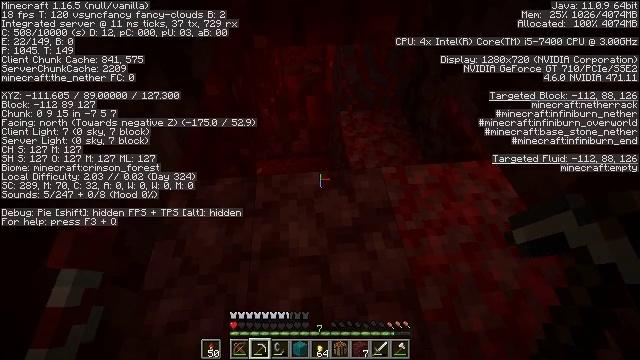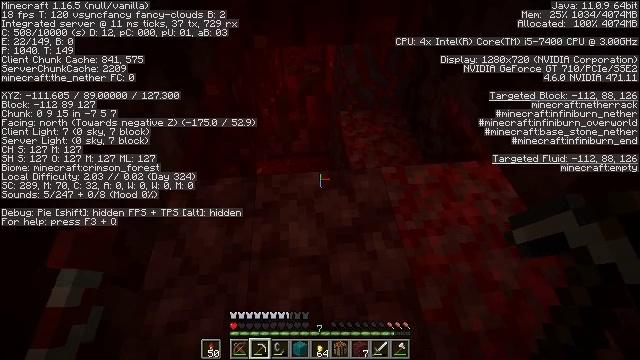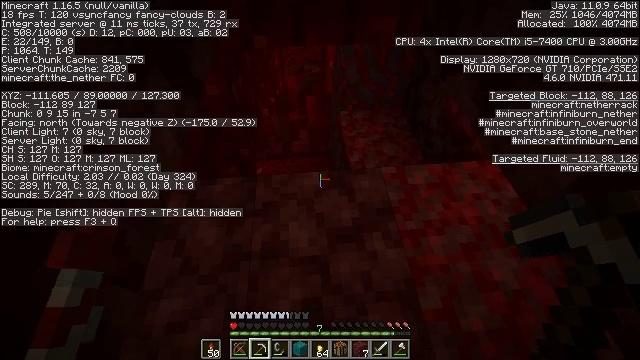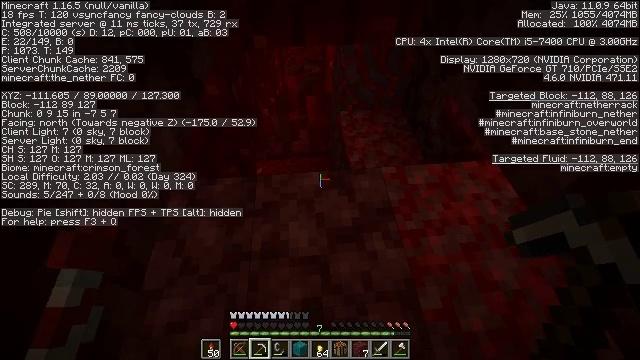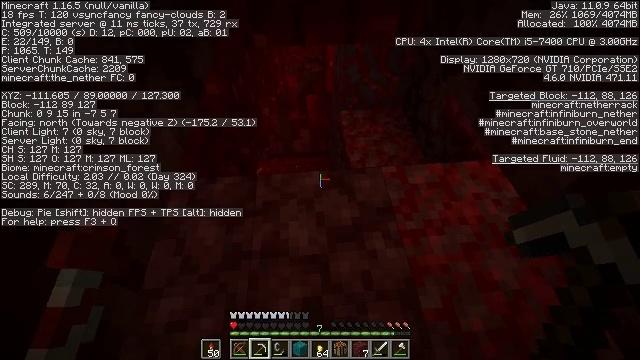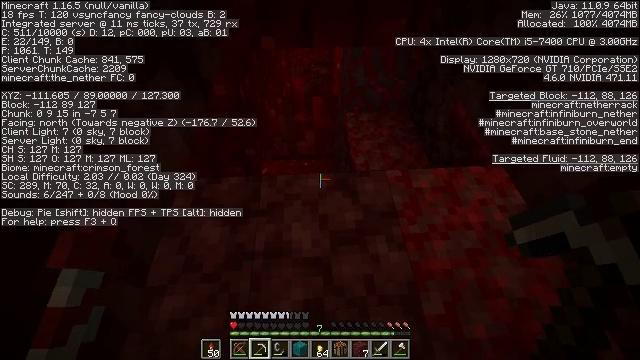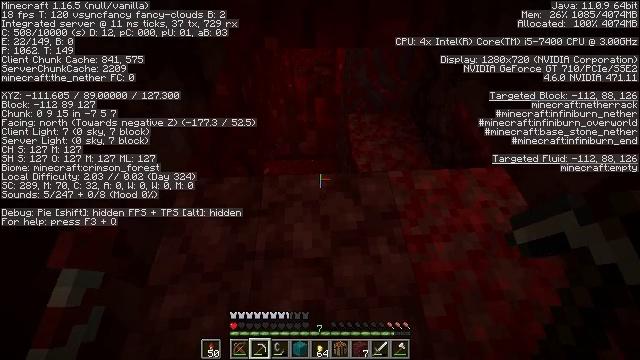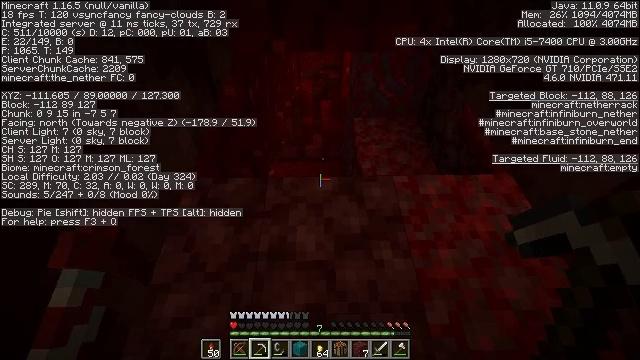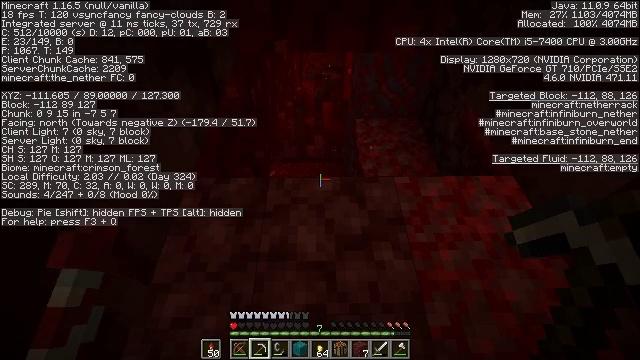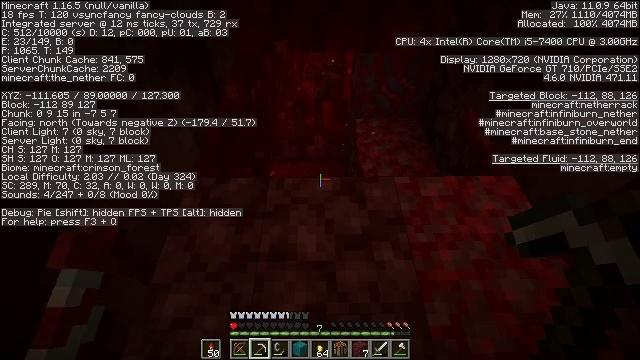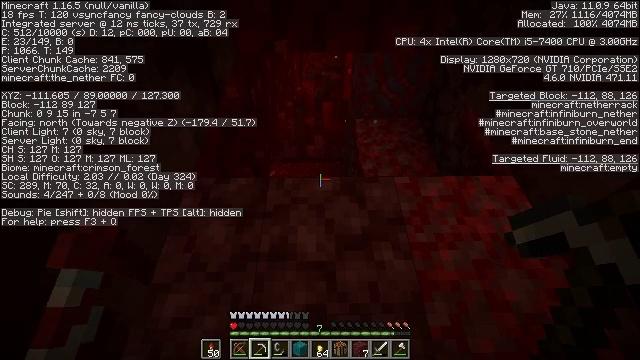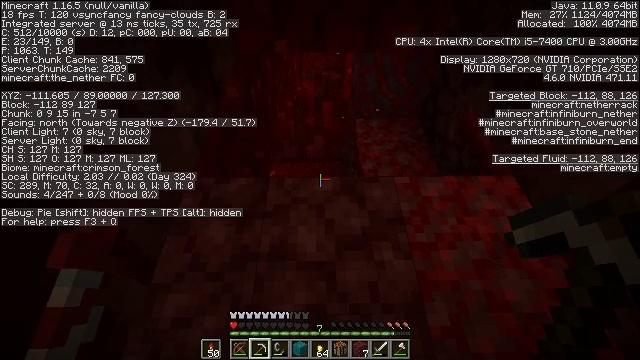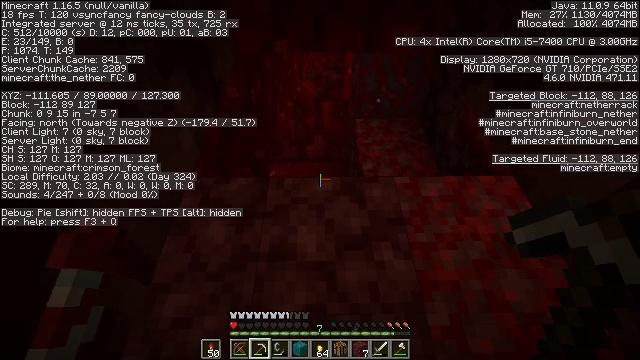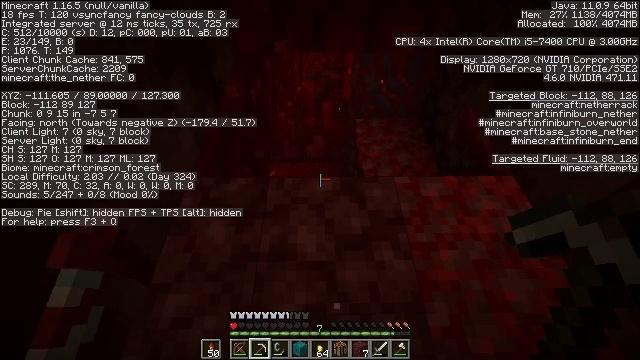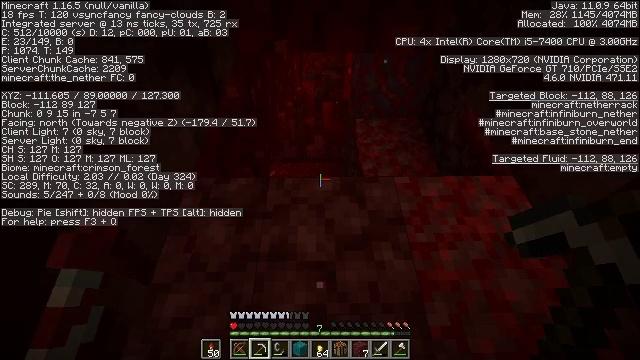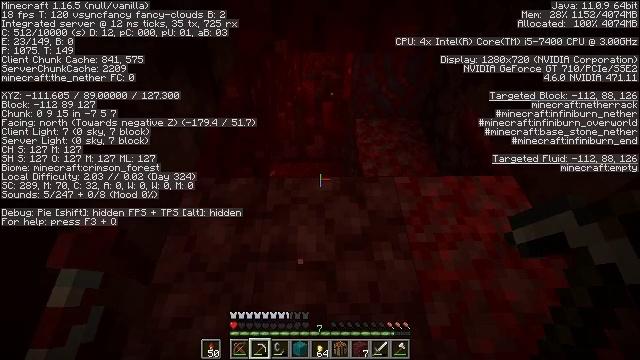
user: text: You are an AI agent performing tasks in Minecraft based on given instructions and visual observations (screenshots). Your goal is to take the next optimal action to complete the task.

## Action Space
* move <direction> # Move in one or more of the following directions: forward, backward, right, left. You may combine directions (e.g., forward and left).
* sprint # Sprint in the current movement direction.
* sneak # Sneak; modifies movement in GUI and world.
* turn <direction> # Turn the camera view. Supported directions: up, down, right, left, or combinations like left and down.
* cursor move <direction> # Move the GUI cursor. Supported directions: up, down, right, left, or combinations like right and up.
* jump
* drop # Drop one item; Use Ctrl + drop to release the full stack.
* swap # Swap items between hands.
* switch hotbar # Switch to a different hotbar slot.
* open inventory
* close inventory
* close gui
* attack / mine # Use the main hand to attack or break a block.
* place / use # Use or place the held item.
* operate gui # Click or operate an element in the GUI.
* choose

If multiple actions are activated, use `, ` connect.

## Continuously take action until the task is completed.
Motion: motion action
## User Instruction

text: Collect the nether wart block for decoration.
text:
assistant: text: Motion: no_op
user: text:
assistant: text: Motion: no_op
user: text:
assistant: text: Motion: no_op
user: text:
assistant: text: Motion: no_op
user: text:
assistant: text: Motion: turn left
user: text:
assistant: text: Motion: no_op
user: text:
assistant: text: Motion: turn left
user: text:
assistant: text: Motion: no_op
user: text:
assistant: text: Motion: no_op
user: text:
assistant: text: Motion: no_op
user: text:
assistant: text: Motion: no_op
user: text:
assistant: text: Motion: no_op
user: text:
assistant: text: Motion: no_op
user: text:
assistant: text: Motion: no_op
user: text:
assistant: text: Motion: no_op
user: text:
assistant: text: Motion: no_op
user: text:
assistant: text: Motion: no_op
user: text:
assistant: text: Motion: no_op
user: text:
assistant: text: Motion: no_op
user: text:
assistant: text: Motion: no_op
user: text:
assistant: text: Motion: no_op
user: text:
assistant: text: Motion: no_op
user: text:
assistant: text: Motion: no_op
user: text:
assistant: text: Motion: no_op
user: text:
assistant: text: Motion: open inventory
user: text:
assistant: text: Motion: open inventory
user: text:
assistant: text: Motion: open inventory
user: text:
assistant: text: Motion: open inventory
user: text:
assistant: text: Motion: turn right and down
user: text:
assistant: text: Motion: turn right and down